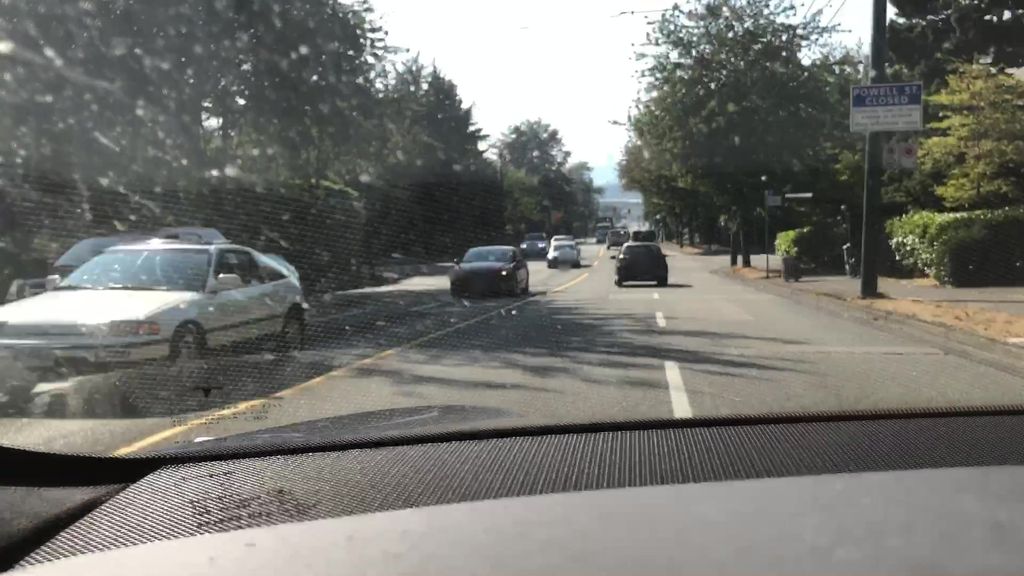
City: vancouver